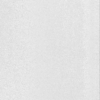
Label: dusty